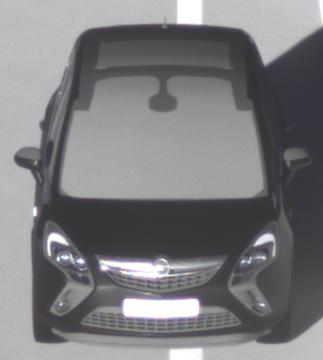
Make: Opel
Model: Zafira Tourer 1.8
Detailed model: Zafira (C) Tourer
Model produced from: 2012/01
Model produced until: 2015/06
Doors: 5
Color: black
Road condition: dry road
Daytime: sunrise or sunset
Contrast: high contrast